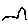
Label: bird